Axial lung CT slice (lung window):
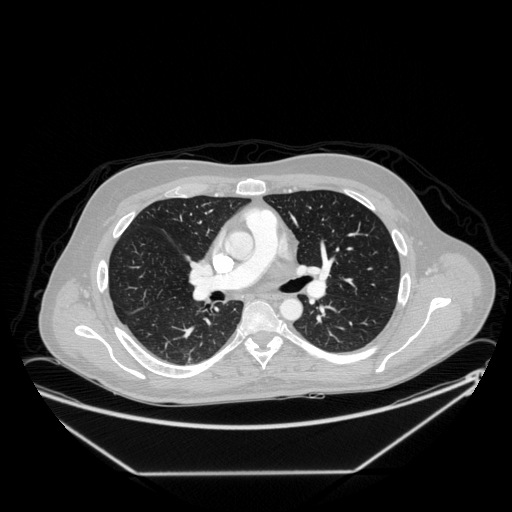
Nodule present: no